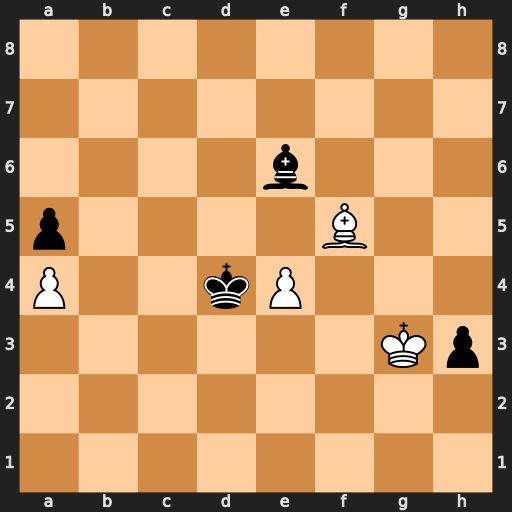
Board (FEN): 8/8/4b3/p4B2/P2kP3/6Kp/8/8
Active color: w
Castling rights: -
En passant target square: -
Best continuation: Bxe6